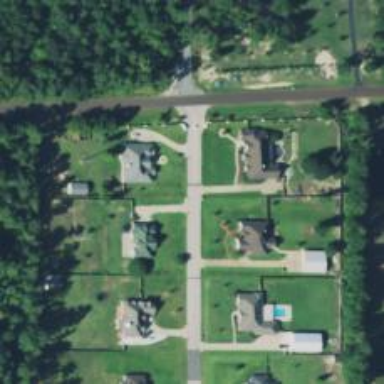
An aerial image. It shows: Driveway.